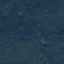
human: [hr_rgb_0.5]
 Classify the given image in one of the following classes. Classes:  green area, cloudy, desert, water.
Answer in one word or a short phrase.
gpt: green area